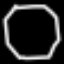
Label: octagon